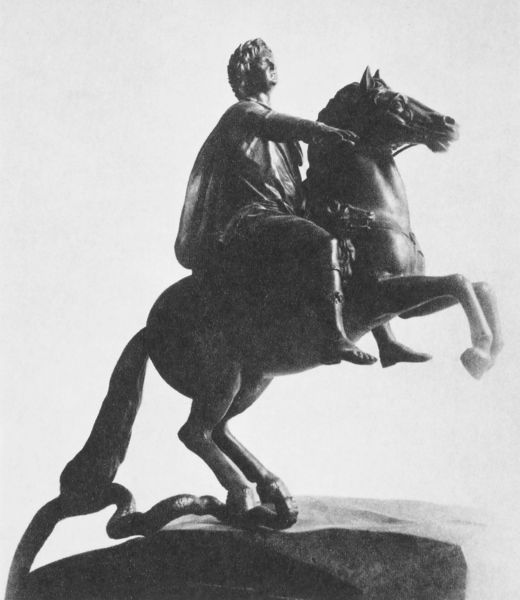
Titel: Reiterstandbild Peter des Großen
Künstler: Etienne-Maurice Falconet
Standort: St. Petersburg (EU - Russland)
Schlagwörter: hand, kopf, mann, umhang, weiß, schwarz, tier, arm, gesicht, mensch, sockel, stein, hände, figur, haare, mantel, krone, locken, ohren, pferd, reiter, skulptur, statue, beine, huf, hufe, mähne, reiten, sattel, schwanz, schweif, sprung, zaumzeug, zügel, füße, schuhe, kaiser, seitenansicht, metall, sandalen, bronze, plastik, junge, foto, fotografie, denkmal, geschirr, schwarz-weiss, uniform, schlange, kittel, kranz, lorbeerkranz, rüstung, römer, schnauze, springen, nüstern, zaum, gruß, standbild, gegossen, steigen, aufbäumen, aufgebäumt, reiterstandbild, cäsar, reiterfigur, ave, umhabg, hand zum gruß, die rechte einstellung